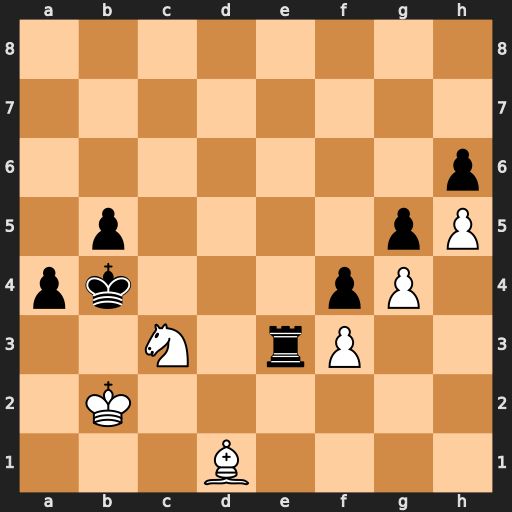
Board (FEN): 8/8/7p/1p4pP/pk3pP1/2N1rP2/1K6/3B4
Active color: w
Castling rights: -
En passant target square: -
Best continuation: Nd5+ Kc4 Nxe3+ fxe3 f4 gxf4 g5